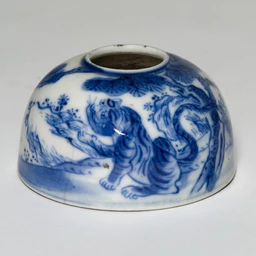
Title: Miniature Brushwasher with Tiger in a Landscape
Caption: miniature brushwasher with tiger in a landscape, stoneware, porcelain, chinese (culture or style), asian art, ceramics, vessel, a work made of porcelain painted in underglaze blue, arts of asia, art institute of chicago